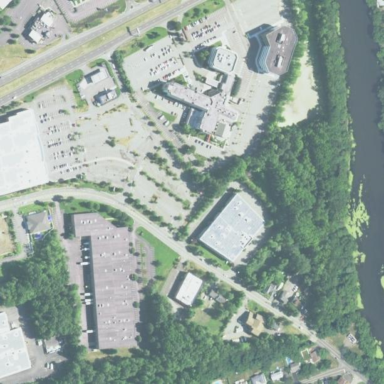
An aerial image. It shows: Retail area.